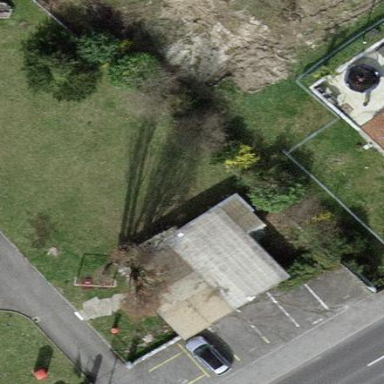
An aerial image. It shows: Shed.